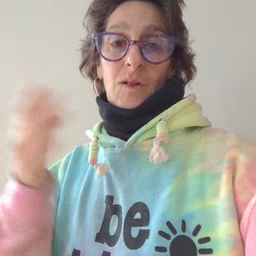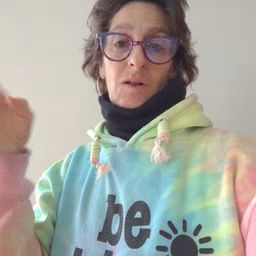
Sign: close